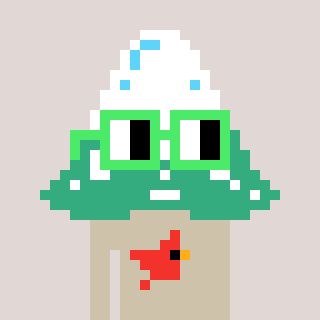
a pixel art character with square light green glasses, a snowy mountain-shaped head and a bege-colored body on a warm background